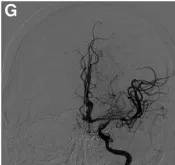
DSA of the left ICA, AP.
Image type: radiology (ct)